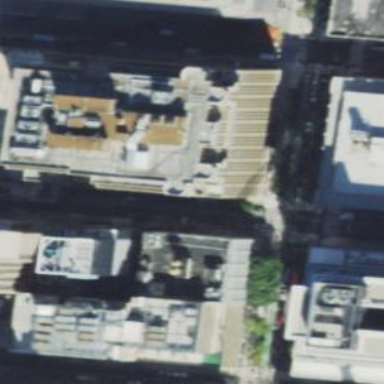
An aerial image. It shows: Building with flat concrete roof.